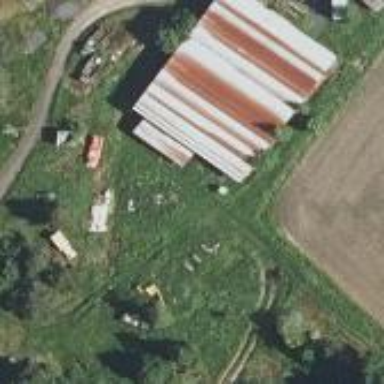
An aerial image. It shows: Farm auxiliary building.